Question: I have the following html
'''
<div class="image_canvas">
<span class="img-tag"><span class="delete-img-tag">&times;</span>
<img class="img-thumbnail udp-img">
</span>
'''
my css
'''
.img-tag{
background-color: rgb(217, 224, 231);
border-bottom: 1px solid rgb(179, 206, 225);
border-right: 1px solid rgb(179, 206, 225);
border-top: 1px solid rgb(179, 206, 225);
border-left: 1px solid rgb(179, 206, 225);
display: inline-block;
font-size: 100%;
line-height: 1;
margin-left: 3px;
margin-right: 3px;
text-decoration: none;
white-space: nowrap;
}
.delete-img-tag {
background-position: 0 -690px;
display: inline-block;
height: 12px;
margin-top: 0.1px;
margin-left: 2px;
vertical-align: top;
width: 14px;
cursor: pointer;
}
'''
i want the cross to appear on the right on top of image and the image should cover whole of the blue area.

<URL>
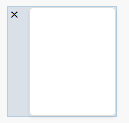
Answer: you need to set the parent span and child it will set the child span at top-left corner..
'''
<div class="image_canvas">
<span class="img-tag">
<span class="delete-img-tag">&times;</span>
<img class="img-thumbnail udp-img" src="" height="70" width="100" />
</span>
</div>
'''
your css would be --
'''
.img-tag{
background-color: rgb(217, 224, 231);
border-bottom: 1px solid rgb(179, 206, 225);
border-right: 1px solid rgb(179, 206, 225);
border-top: 1px solid rgb(179, 206, 225);
border-left: 1px solid rgb(179, 206, 225);
display: inline-block;
font-size: 100%;
line-height: 1;
margin-left: 3px;
margin-right: 3px;
text-decoration: none;
white-space: nowrap;
position:relative;
}
.img-tag:hover .delete-img-tag
{
z-index:500;
}
.img-tag:hover img
{
background-color:blue;
}
.delete-img-tag {
height:20px;
width:20px;
font-size:150%;
top:0px;
position:absolute;
background-color:white;
z-index:-9999;
}
'''
check the below <URL>